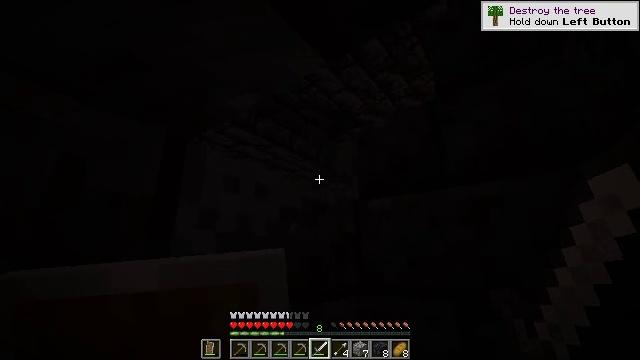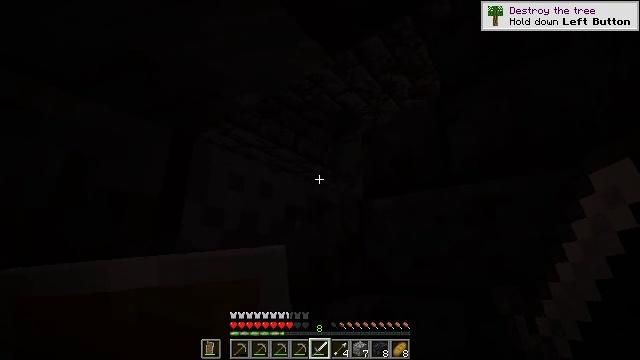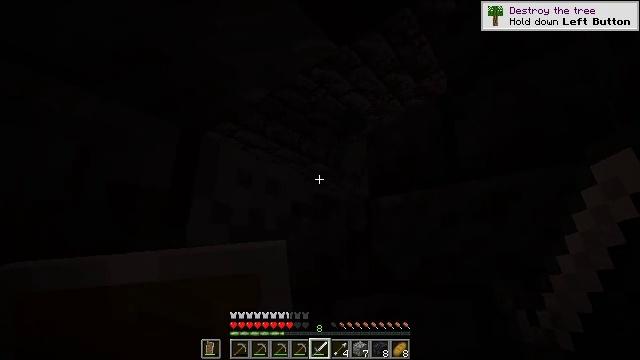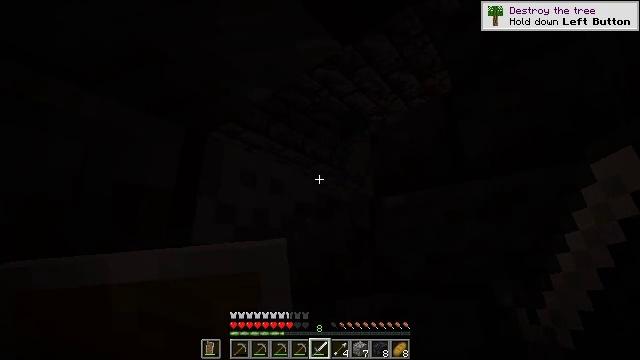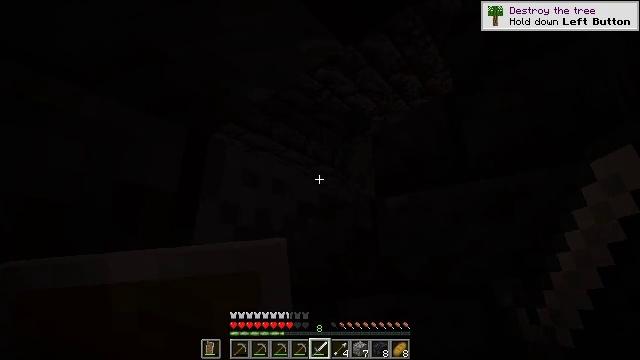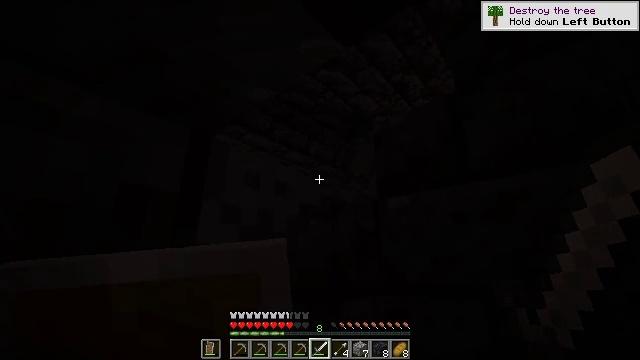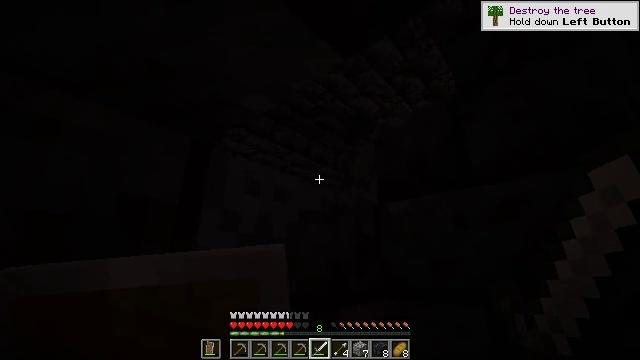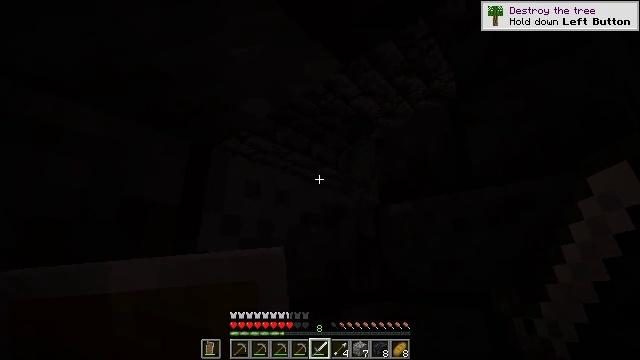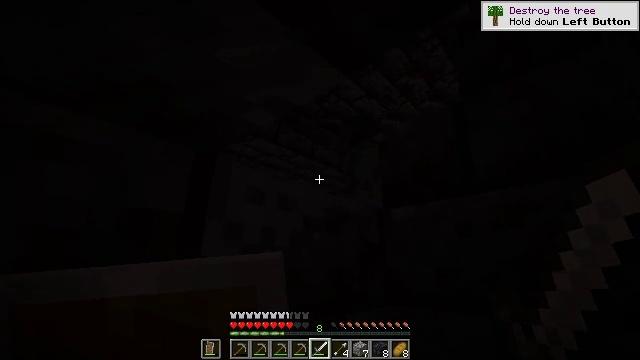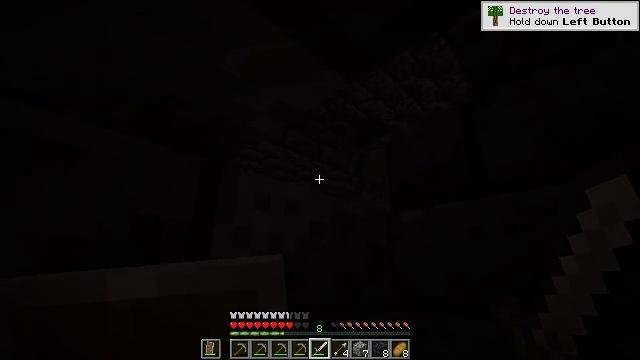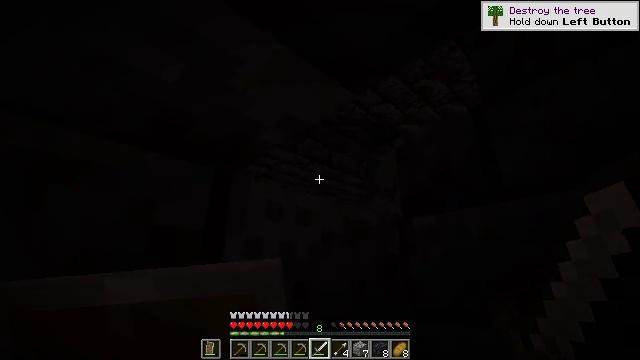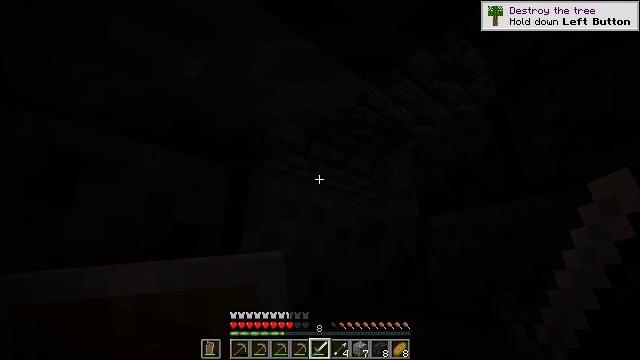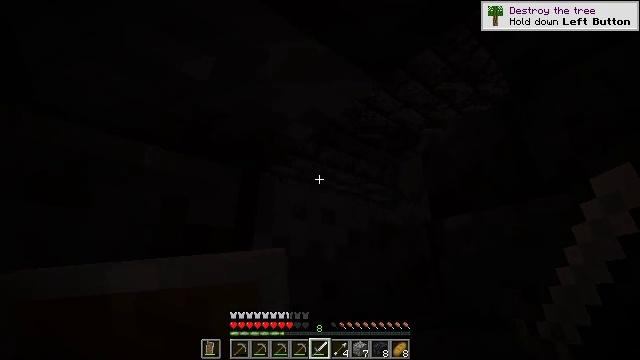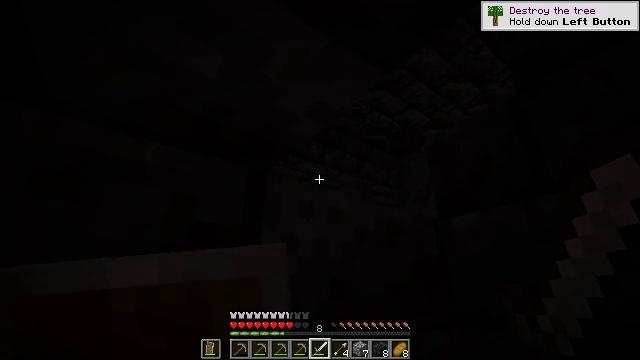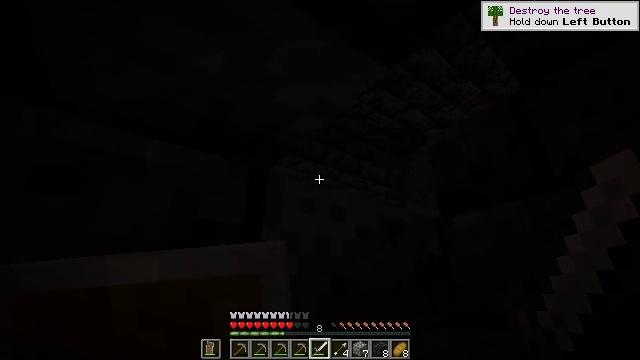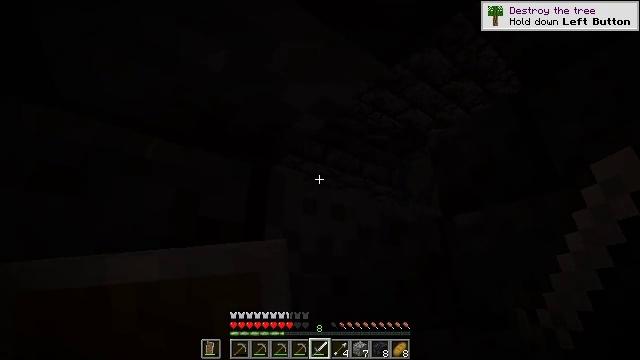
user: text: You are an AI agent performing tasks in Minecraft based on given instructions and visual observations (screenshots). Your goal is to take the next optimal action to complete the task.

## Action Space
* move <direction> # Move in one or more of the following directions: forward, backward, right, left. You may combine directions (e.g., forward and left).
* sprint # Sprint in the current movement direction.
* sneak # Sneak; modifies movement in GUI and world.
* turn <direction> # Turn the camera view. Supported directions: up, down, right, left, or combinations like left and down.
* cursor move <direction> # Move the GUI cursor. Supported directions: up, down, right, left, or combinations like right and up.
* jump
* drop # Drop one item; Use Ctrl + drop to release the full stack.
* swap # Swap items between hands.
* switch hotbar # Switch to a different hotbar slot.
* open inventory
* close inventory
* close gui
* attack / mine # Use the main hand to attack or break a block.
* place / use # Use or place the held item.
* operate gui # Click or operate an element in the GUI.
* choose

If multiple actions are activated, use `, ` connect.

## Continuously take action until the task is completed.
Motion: motion action
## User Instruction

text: Break the polished blackstone brick stairs.
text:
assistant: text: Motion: no_op
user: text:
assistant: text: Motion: turn left
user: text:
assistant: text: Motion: no_op
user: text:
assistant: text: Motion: no_op
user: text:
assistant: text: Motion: move right
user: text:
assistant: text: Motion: move right
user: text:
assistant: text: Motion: move forward and move right
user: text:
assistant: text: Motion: move forward and move right
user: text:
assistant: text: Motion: move forward and move right, turn left
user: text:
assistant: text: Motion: move right, turn left and up
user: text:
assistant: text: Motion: turn left and up
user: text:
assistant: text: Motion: turn left and up
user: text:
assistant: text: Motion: turn left
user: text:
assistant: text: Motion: no_op
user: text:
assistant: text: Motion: no_op
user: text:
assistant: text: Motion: no_op
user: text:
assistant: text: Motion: no_op
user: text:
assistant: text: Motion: no_op
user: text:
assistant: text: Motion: no_op
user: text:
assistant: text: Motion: move back, turn right and down
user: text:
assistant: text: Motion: move back, turn right
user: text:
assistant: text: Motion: move back, turn right
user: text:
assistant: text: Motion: turn right
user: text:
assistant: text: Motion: turn right
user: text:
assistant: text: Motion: turn right and down
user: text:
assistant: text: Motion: turn right and down
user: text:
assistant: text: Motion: turn right and down
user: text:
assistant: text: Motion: turn right and down
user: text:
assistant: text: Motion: turn right and down
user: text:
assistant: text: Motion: no_op